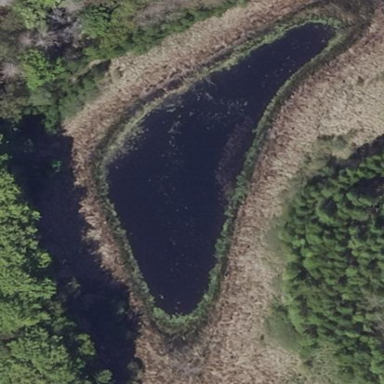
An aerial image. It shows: Pond with natural water.